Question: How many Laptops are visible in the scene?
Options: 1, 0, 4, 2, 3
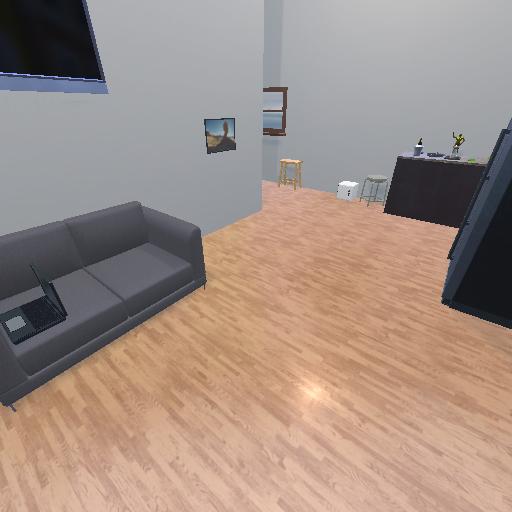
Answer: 1